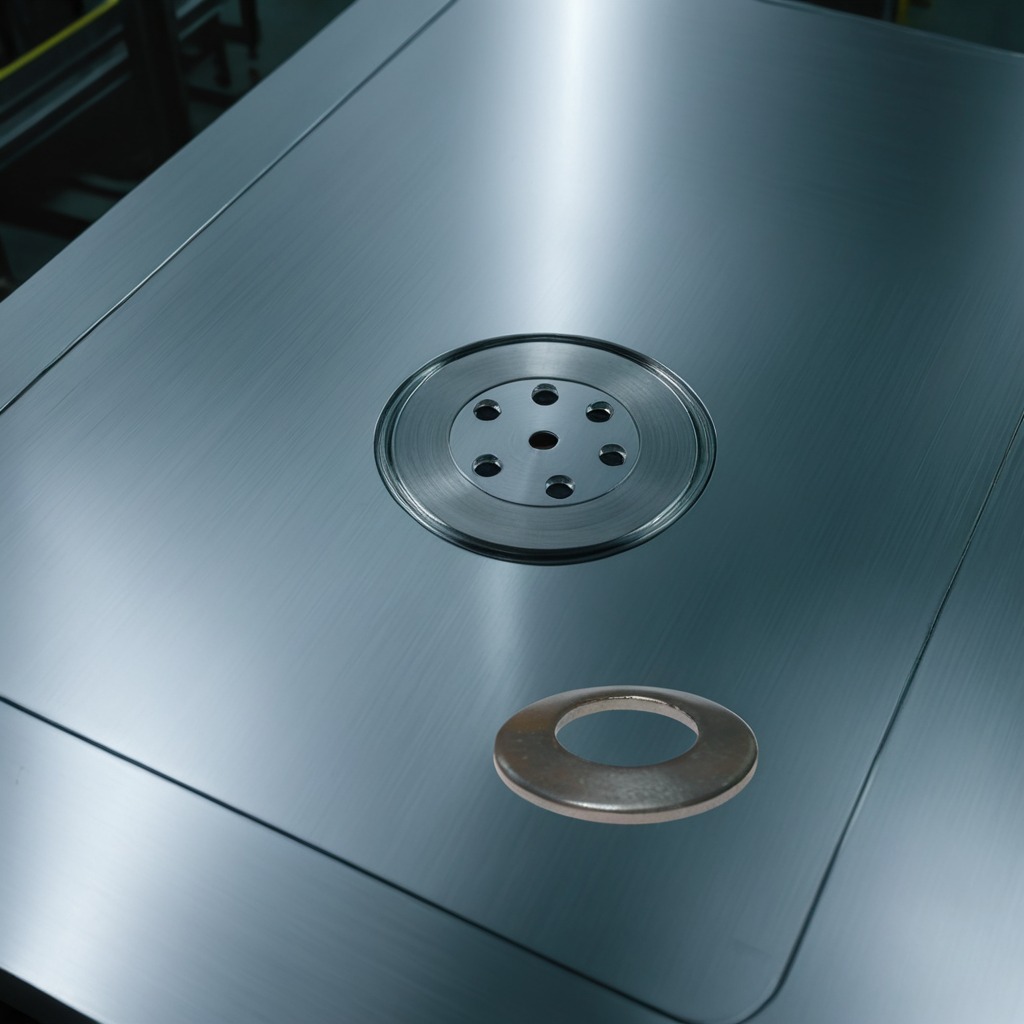
A flat metal washer lies on the metal table in a machine shop under fluorescent lights.